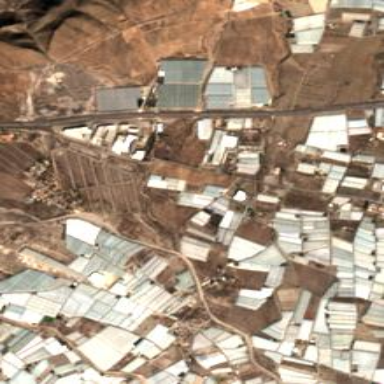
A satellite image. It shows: Industrial area used for distribution purposes.